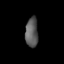
Tissue: lung
Cell type: Others
Senescence score: 0.5625
Nuclear area (px): 371
Mean DAPI intensity: 90.189